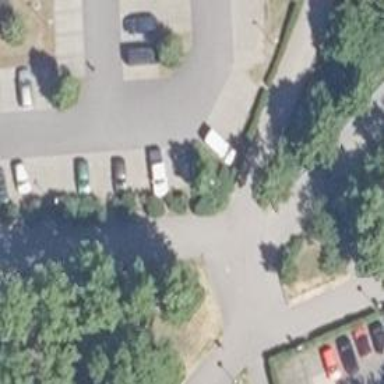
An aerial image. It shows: Asphalt footway.